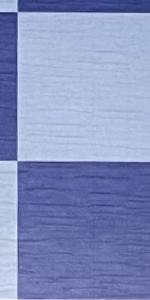
Label: Empty